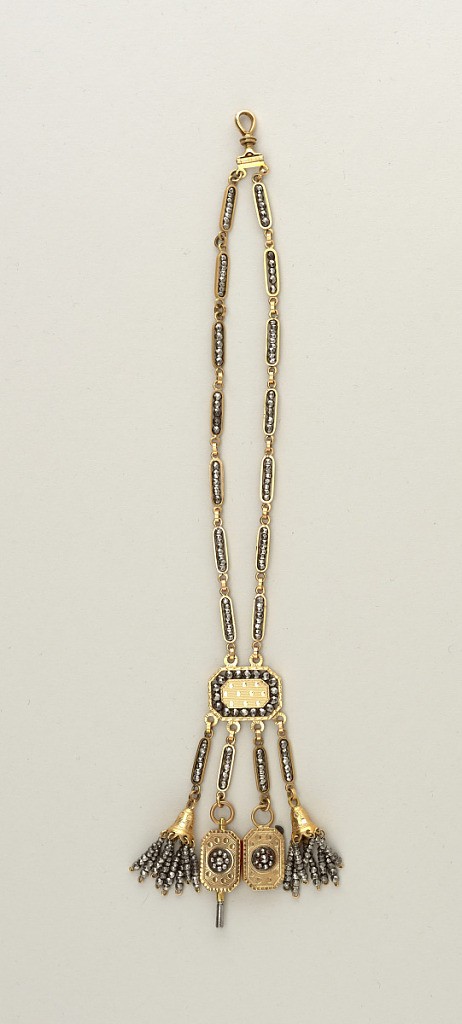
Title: Gold and steel watch chain
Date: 19th century
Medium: Gold, cut steel
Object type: Chatelaine
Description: From a swivel hook hang two link-chains which are attached to an octagonal gold plate from which hang four ornaments (two tassels, a watch key and a case containing a hook).  The links are formed of oval bands of gold surrounfing steel beads.  The plate and ornaments are of gold, decorated with steel beads.